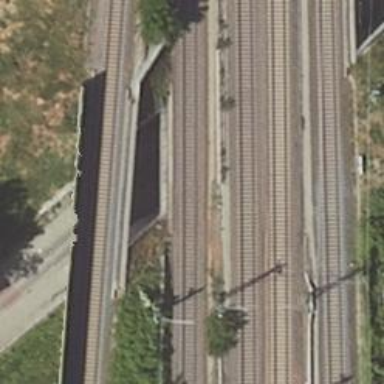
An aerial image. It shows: Bridge over railway with electrified contact lines.